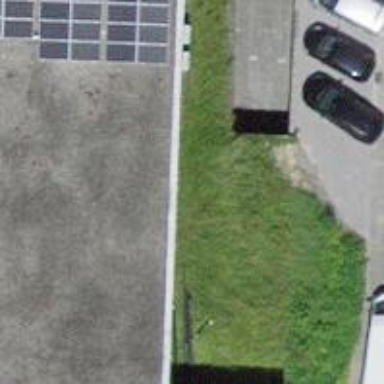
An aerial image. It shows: Parking entrance.